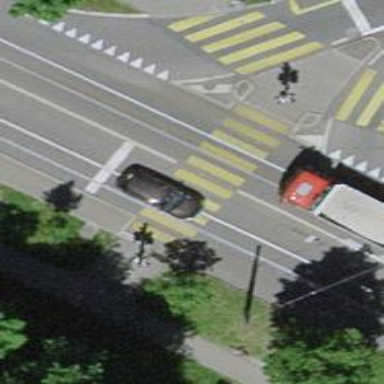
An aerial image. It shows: Footway crossing equipped with traffic signals.